Interaction volume radius: 10 \u00c5
Interaction volume height: 15 \u00c5
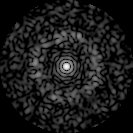
Disorder parameter: 0.8303